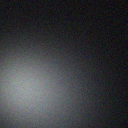
Screen state: off